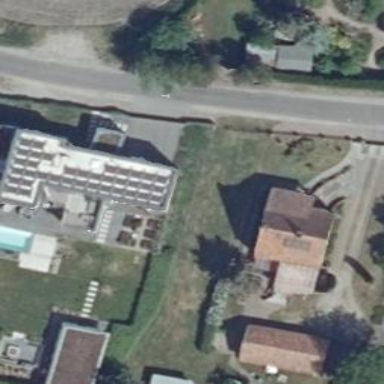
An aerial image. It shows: Detached building with flat roof.